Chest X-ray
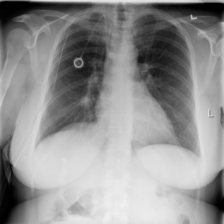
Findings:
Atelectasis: negative
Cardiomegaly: negative
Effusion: negative
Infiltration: negative
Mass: positive
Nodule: negative
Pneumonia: negative
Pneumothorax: negative
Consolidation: negative
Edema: negative
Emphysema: negative
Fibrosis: negative
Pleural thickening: negative
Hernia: negative